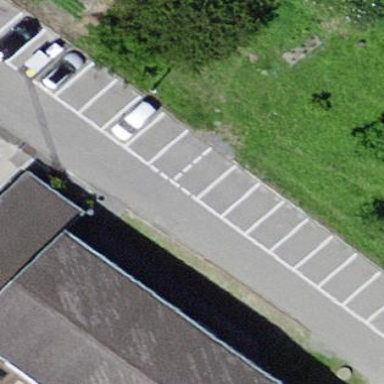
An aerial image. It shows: Parking area with surface.